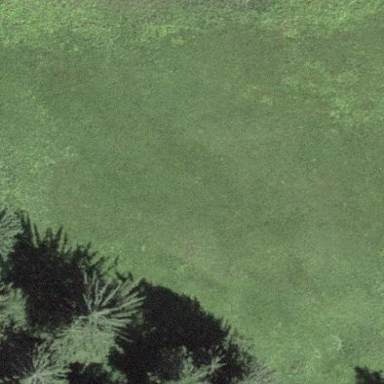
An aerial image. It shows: Beautiful meadow.